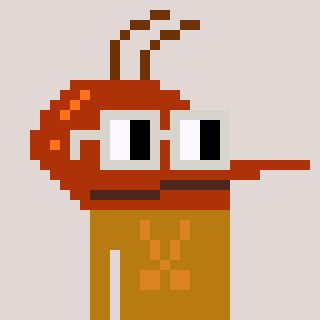
a pixel art character with square light gray glasses, a mosquito-shaped head and a gold-colored body on a warm background